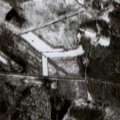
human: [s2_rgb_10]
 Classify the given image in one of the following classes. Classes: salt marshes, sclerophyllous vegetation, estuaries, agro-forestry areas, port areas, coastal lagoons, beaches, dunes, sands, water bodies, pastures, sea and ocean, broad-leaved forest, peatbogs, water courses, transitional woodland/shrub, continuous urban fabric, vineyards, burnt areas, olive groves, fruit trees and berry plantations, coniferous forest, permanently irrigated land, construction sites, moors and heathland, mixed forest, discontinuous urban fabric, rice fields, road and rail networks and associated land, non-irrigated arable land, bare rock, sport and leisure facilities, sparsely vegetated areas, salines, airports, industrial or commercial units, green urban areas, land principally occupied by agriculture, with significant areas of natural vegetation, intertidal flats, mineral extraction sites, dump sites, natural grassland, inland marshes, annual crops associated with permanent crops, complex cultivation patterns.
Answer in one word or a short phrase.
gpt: coniferous forest, mixed forest, transitional woodland/shrub